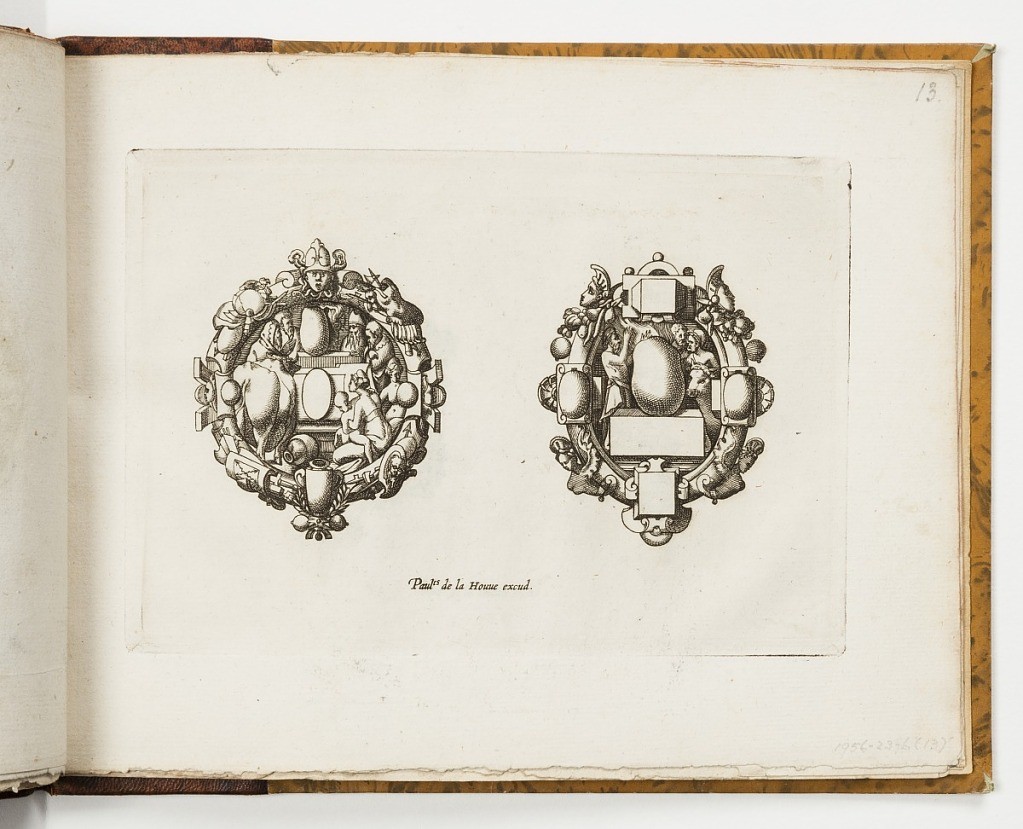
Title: Plate 13, from Livre de bijouterie (Book of Designs for Goldsmiths and Jewelers)
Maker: Léonard Thiry, Flemish, 1550
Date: ca. 1570
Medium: Engraving on paper
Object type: Print
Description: Design for two brooches. At left, strapwork and trophies encircle a figural scene. Above, a mask. At right, a strapwork oval with harpies, masks and fruit encircles a central scene showing figures and a cow.